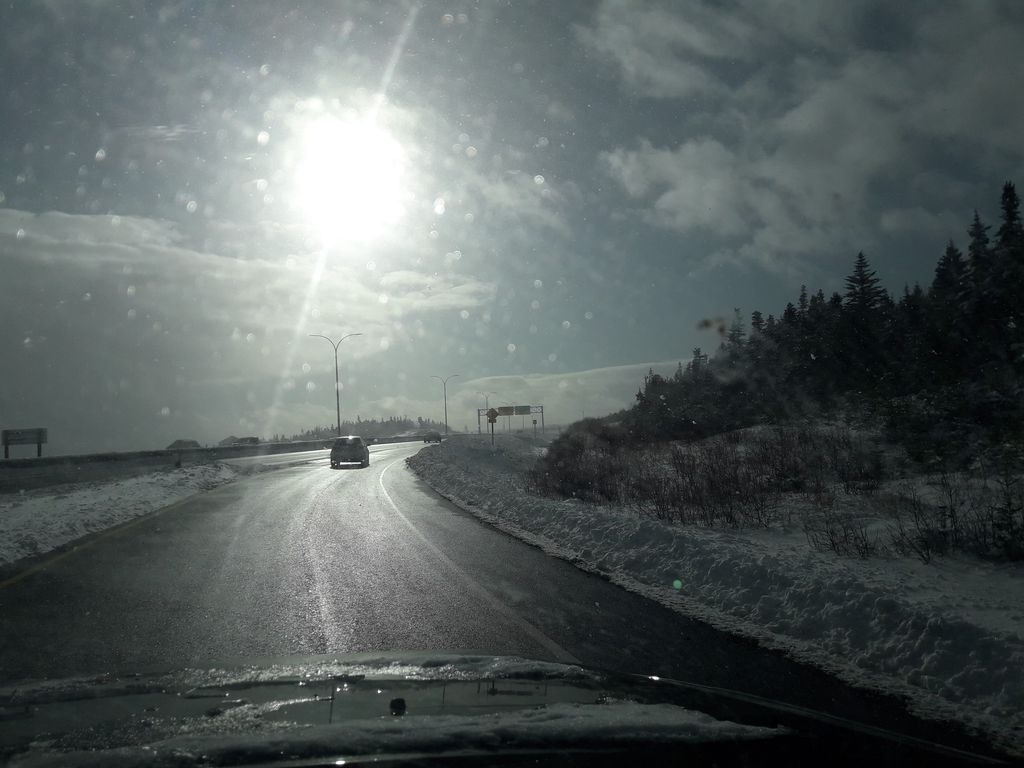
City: st_johns